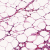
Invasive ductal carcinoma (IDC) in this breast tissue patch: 0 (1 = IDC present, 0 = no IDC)